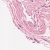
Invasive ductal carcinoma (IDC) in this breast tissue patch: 0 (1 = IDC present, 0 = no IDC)